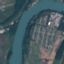
Label: River